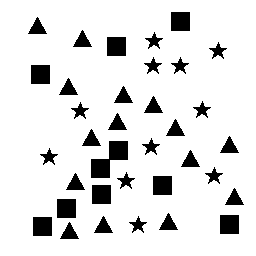
Squares: 10
Triangles: 15
Stars: 11
Total shapes: 36